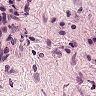
Metastatic tissue present: no